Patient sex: M
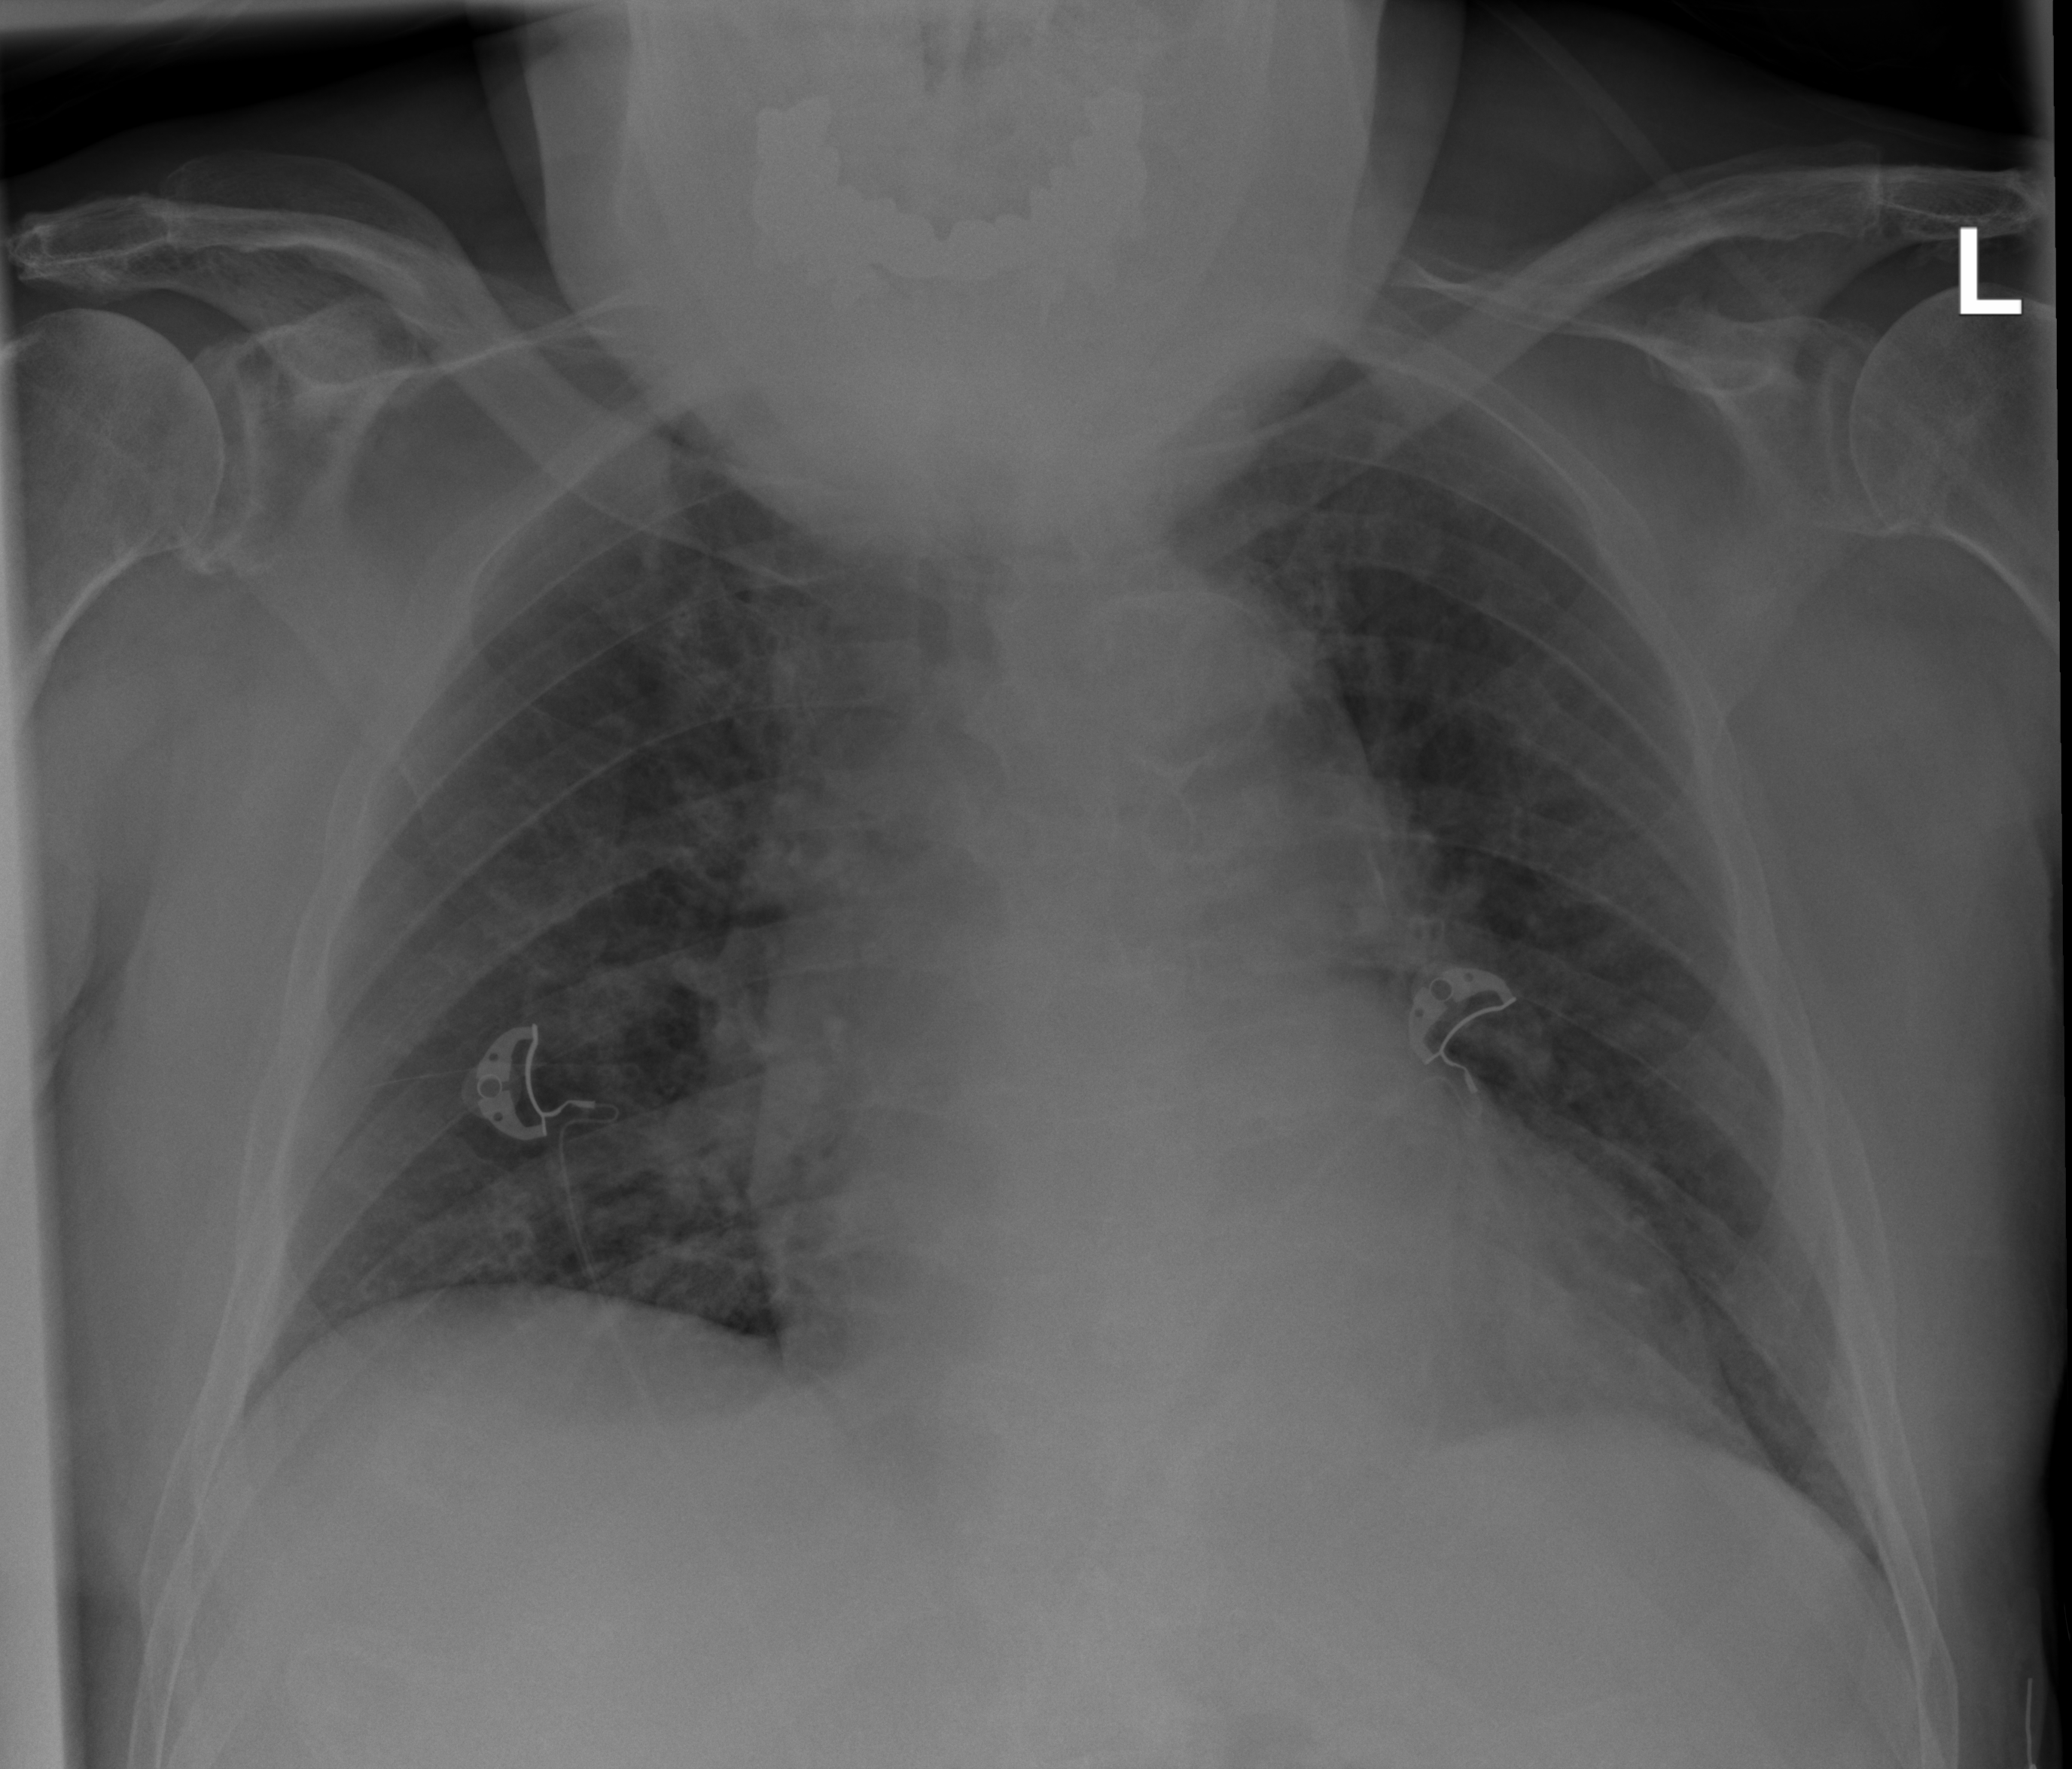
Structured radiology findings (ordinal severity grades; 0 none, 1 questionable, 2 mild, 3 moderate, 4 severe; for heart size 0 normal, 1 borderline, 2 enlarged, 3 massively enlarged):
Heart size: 2
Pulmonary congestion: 2
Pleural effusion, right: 0
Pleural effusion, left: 0
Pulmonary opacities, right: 2
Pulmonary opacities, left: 2
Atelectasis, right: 0
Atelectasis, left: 0